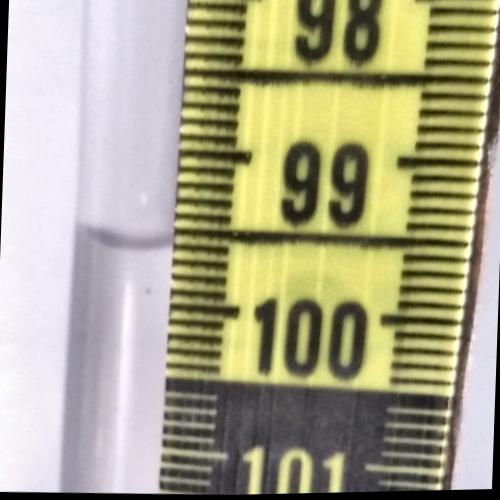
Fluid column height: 99.6 cm